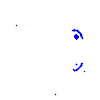
Particle: electron